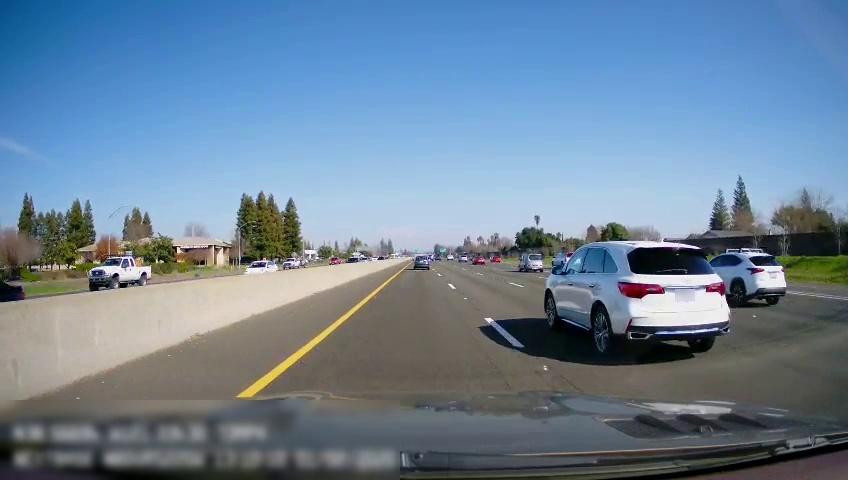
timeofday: Day
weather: Sunny
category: Drivable Space
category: Vehicles | Truck
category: Vehicles | Car
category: Vehicles | Car
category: Vehicles | Truck
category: Vehicles | Other LV
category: Vehicles | Truck
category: Vehicles | Car
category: Vehicles | SUV
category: Vehicles | Car
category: Vehicles | SUV
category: Vehicles | Car
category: Vehicles | Car
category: Vehicles | Van
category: Vehicles | SUV
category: Lanes | Alternate Lane
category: Lanes | Current Lane
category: Lanes | Current Lane
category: Lanes | Alternate Lane
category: Lanes | Alternate Lane
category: Lanes | Alternate Lane
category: Lanes | Alternate Lane